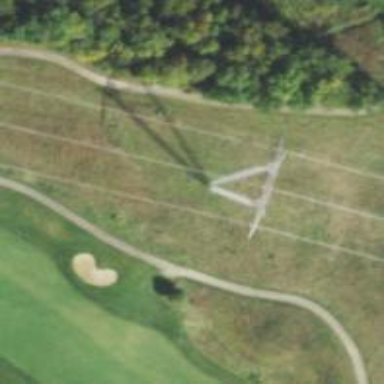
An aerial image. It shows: Lattice structure tower used for power transmission.